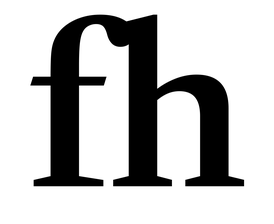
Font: LibreCaslonText_SemiBold